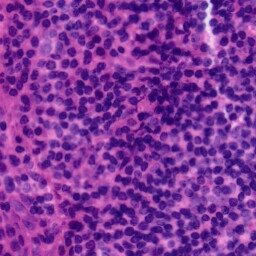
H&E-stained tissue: Tonsil